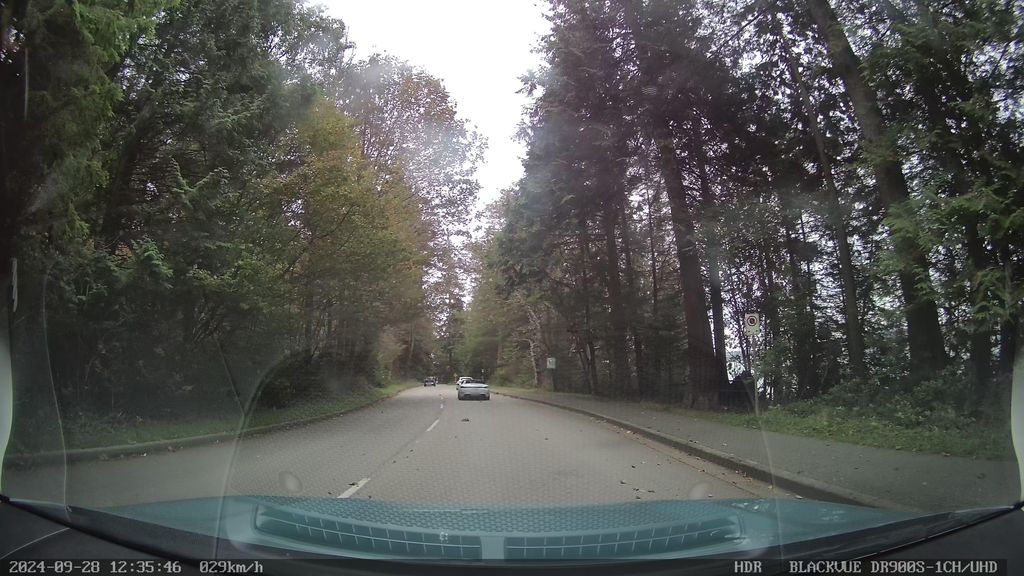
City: vancouver